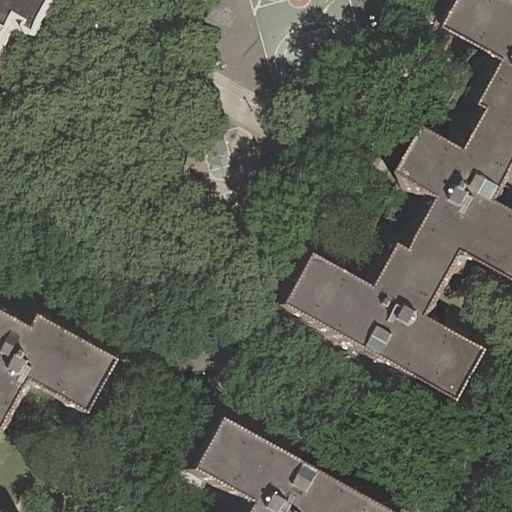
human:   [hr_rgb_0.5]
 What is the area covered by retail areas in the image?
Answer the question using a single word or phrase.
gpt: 8157m2

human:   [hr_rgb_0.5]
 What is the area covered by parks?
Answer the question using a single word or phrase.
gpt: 41m2

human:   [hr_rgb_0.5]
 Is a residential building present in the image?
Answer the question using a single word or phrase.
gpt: yes

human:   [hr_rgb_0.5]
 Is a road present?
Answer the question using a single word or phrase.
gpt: yes

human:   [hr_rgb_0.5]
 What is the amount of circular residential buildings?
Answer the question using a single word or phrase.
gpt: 0

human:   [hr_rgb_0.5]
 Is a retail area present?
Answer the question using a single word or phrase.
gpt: yes

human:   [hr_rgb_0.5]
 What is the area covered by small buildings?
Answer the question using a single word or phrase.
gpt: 28m2

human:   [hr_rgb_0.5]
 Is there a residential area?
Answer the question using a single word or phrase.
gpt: yes

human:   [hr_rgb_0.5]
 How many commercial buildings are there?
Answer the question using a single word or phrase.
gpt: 0

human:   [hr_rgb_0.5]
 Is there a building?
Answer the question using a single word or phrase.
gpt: yes

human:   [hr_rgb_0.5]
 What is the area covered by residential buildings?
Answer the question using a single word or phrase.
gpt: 1357m2

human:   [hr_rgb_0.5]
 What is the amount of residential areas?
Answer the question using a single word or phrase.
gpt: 1

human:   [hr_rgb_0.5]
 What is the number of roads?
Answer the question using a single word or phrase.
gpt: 1

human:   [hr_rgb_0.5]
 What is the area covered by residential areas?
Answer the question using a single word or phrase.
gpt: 0m2

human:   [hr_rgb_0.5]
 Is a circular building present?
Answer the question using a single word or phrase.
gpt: no

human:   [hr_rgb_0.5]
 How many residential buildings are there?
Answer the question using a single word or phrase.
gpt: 4

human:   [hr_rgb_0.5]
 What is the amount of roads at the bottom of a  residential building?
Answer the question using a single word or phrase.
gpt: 1

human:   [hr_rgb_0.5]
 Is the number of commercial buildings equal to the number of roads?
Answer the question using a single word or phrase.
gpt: no

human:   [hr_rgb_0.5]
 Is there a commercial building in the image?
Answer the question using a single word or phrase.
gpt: no

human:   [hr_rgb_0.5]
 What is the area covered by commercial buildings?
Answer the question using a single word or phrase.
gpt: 0m2

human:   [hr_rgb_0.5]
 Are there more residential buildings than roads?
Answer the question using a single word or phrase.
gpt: yes

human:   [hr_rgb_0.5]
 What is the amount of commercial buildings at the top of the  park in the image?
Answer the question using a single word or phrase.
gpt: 0

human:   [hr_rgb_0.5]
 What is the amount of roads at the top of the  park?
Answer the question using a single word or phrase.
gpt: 0

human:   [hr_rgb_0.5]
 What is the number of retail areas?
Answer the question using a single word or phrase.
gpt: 1

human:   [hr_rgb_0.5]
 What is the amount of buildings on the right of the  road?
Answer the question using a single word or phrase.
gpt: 1

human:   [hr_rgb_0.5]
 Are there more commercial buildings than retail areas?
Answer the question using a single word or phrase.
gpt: no

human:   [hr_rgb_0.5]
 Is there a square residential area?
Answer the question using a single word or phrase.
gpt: no

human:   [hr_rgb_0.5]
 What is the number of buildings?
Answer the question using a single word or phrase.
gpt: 4

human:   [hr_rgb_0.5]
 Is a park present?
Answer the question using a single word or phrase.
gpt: yes

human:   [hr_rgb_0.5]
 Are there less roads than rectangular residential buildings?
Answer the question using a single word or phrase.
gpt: yes

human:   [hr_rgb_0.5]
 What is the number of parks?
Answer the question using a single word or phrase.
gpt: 1

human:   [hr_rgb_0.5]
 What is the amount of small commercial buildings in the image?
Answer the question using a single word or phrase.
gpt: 0

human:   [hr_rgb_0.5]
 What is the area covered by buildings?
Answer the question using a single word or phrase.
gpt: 1357m2

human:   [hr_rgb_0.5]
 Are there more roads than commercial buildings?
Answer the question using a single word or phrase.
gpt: yes

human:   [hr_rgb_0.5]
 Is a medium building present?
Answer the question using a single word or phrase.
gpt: yes

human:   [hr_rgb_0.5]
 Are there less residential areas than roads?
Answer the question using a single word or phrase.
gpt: no

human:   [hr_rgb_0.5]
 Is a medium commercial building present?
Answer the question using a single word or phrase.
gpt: no

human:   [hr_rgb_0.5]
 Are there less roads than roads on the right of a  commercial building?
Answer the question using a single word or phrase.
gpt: no

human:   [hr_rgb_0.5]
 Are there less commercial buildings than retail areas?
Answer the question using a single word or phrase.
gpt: yes

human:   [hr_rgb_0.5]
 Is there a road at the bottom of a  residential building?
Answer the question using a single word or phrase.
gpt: yes

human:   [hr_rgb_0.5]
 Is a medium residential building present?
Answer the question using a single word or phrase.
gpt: yes

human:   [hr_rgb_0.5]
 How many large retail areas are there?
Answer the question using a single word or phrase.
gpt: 1

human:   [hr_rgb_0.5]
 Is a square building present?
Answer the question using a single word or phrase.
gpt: no

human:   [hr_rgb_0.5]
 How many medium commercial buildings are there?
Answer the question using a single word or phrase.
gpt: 0

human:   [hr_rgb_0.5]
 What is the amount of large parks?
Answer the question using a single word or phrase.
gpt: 0

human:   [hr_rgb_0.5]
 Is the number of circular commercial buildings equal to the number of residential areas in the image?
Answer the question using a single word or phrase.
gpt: no

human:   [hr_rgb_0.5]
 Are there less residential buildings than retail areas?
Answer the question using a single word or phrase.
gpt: no

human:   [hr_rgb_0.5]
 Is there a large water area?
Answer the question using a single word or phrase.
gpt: no

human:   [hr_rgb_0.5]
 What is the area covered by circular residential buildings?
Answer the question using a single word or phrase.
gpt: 0m2

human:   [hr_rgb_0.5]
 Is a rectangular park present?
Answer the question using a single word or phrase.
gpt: yes

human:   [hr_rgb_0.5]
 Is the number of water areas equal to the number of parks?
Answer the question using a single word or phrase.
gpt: no

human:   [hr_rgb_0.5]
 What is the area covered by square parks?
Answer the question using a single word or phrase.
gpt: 0m2

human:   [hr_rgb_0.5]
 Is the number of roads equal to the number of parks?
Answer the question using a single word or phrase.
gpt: yes

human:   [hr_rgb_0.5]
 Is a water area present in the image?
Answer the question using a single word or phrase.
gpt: no

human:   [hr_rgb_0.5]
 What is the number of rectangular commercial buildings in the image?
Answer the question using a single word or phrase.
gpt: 0

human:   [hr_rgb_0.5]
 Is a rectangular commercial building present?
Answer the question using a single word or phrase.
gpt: no

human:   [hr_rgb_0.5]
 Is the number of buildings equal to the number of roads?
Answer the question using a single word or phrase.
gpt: no

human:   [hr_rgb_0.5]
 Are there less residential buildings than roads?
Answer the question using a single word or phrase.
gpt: no

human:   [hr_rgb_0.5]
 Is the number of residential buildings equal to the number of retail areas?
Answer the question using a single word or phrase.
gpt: no

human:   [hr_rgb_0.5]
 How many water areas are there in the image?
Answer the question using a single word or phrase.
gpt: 0

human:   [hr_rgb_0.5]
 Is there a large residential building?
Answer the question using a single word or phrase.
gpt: yes

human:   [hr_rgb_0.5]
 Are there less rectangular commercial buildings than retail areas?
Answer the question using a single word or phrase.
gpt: yes

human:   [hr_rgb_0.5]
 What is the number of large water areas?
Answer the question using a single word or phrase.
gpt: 0

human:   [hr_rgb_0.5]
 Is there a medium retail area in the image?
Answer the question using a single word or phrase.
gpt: no